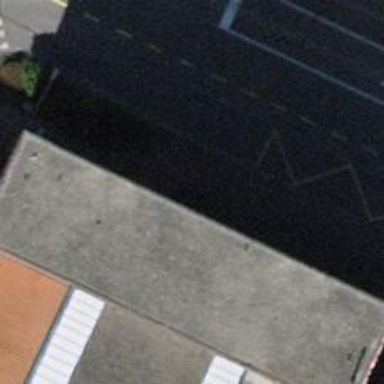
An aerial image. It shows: Footway surfaced with paving stones.